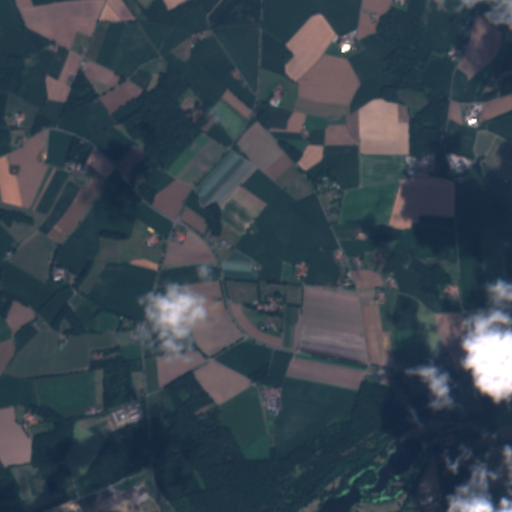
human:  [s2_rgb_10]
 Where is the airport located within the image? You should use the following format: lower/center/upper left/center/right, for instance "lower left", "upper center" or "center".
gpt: The airport is located in the upper right of the image.
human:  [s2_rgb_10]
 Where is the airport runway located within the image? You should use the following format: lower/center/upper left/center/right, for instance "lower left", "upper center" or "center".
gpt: The airport runway is located in the upper right of the image.
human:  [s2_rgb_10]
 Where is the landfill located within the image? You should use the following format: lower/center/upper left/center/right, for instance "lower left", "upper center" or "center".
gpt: The landfill is located in the lower left of the image.
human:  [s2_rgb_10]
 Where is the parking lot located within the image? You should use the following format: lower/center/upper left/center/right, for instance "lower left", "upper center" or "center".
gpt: The parking lot is located in the lower right of the image.
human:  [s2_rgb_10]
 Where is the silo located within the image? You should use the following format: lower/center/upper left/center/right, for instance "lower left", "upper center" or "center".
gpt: The silo is located in the lower right of the image.
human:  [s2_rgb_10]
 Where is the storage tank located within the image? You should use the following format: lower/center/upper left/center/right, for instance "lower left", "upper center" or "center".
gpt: The storage tank is located in the upper right of the image.
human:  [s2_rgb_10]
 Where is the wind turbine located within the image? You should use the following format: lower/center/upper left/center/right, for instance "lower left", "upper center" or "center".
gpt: The wind turbine is located in the center of the image.
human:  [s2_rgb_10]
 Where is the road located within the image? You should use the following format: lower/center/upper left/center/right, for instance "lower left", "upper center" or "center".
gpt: There is no road in the image.